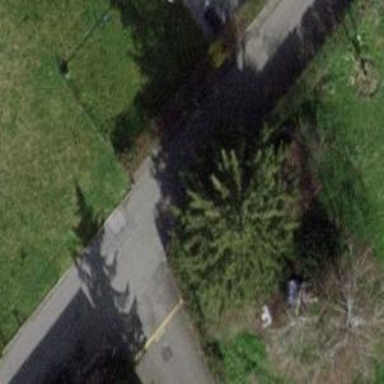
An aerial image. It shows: Evergreen needle-leaved tree.